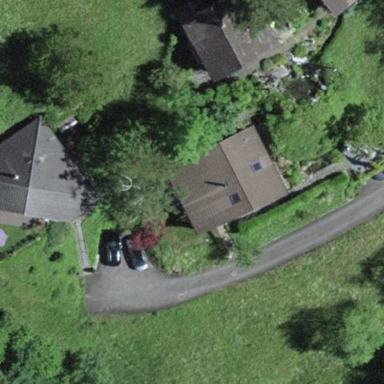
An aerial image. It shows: Isolated dwelling in the countryside.